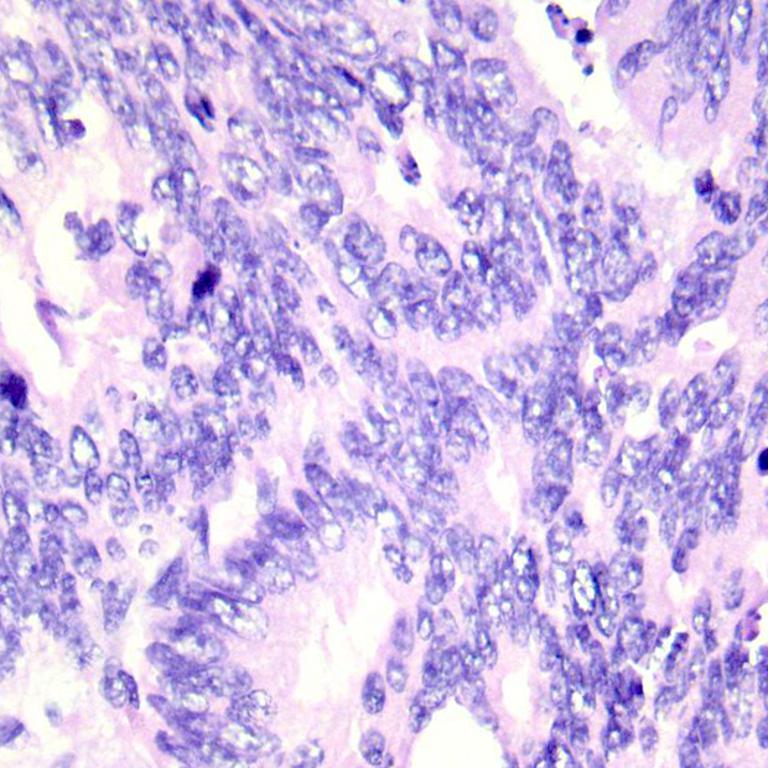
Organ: colon
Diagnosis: adenocarcinomas